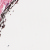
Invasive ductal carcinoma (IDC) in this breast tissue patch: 0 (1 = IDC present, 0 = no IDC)